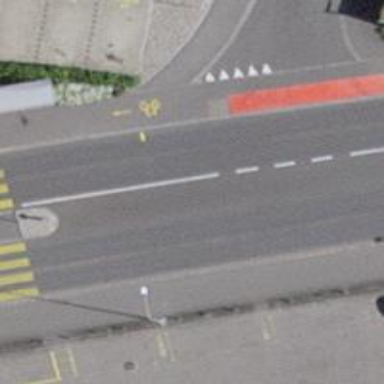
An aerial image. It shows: Public transport stop position.